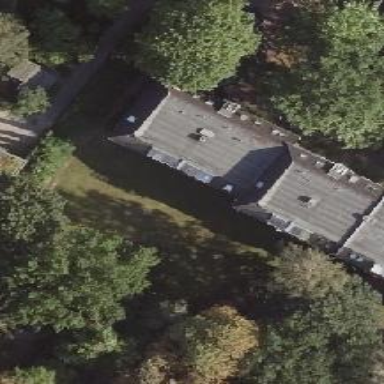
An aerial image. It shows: Terrace building.